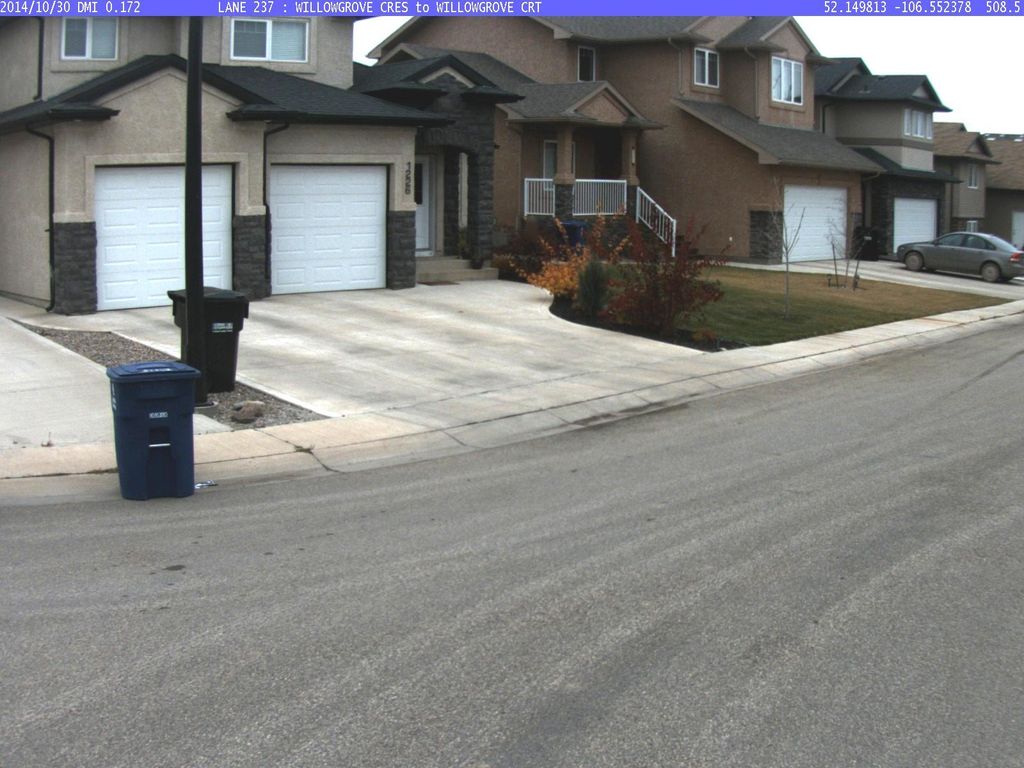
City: saskatoon